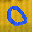
Label: 0